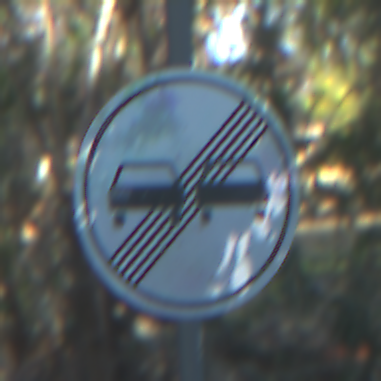
Verkehrszeichen: EndeUeberholverbot
Umgebung: Outdoor, Nature
Tageszeit: MorningAfternoon
Wetter: Clear
Licht: Natural
Jahreszeit: NotSpecified
Kontrast: LowContrast